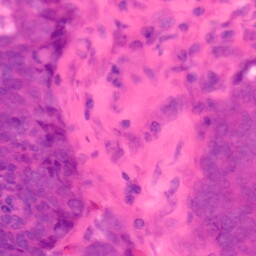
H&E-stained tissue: Colon